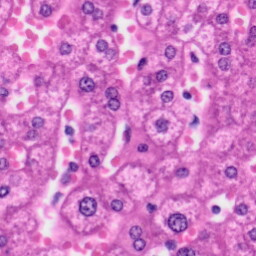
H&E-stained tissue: Liver